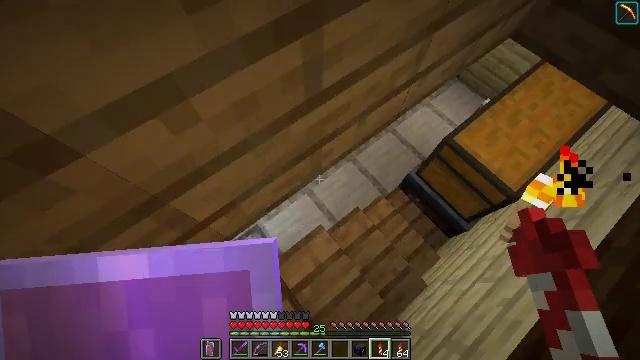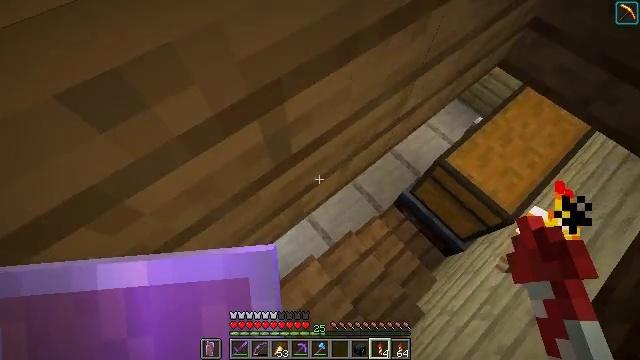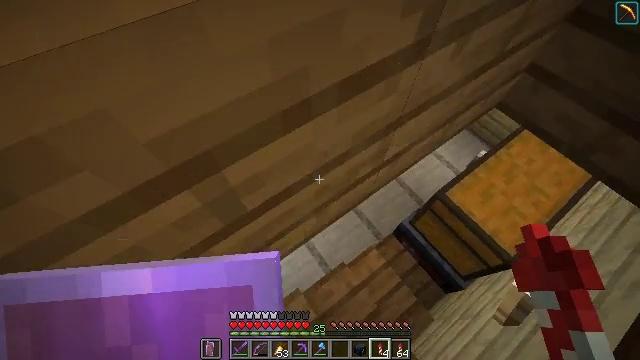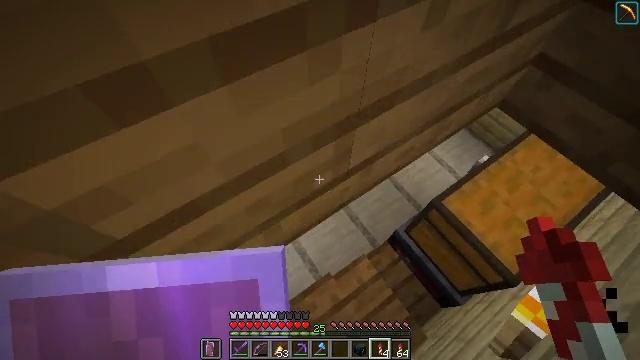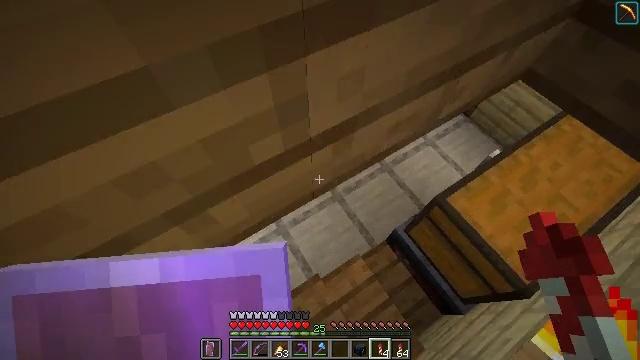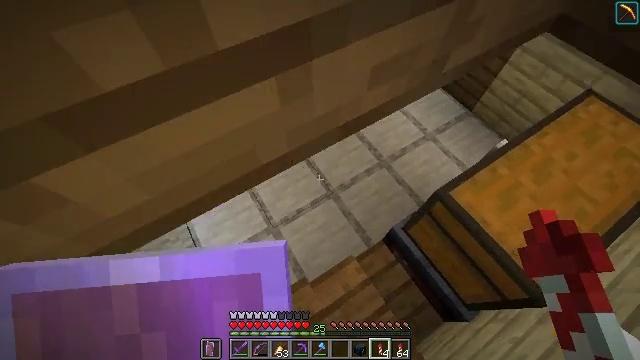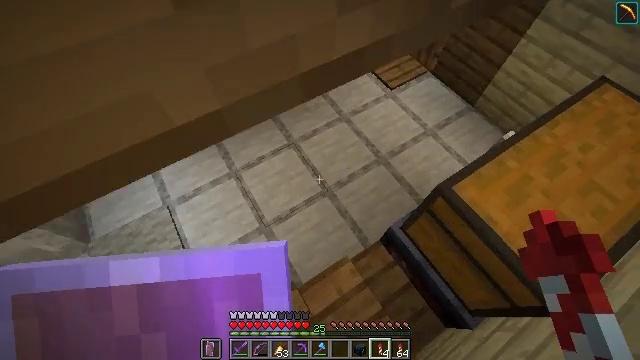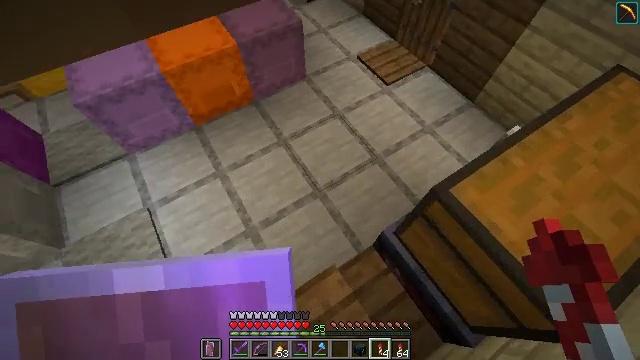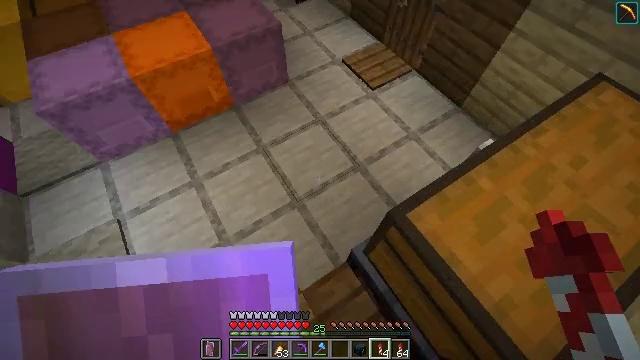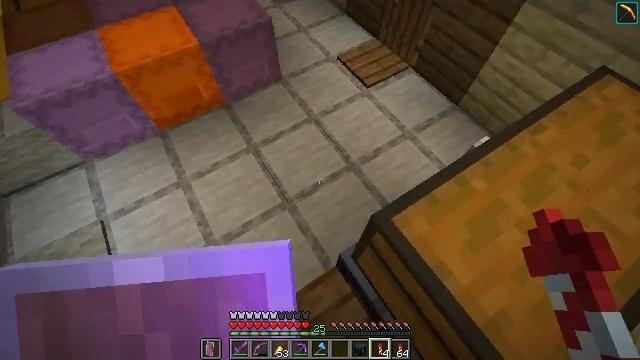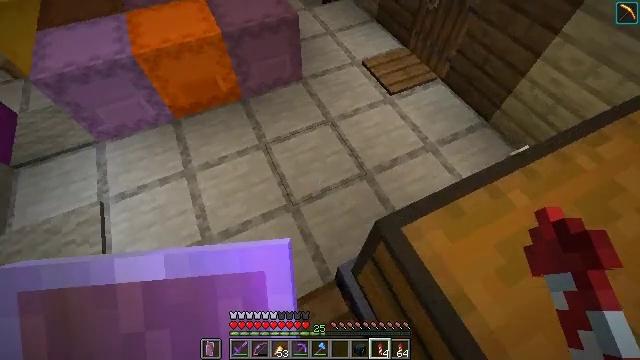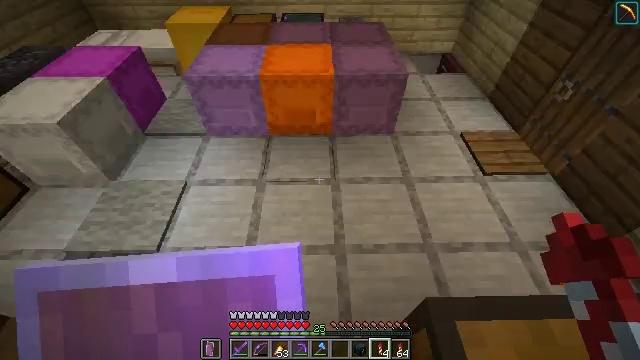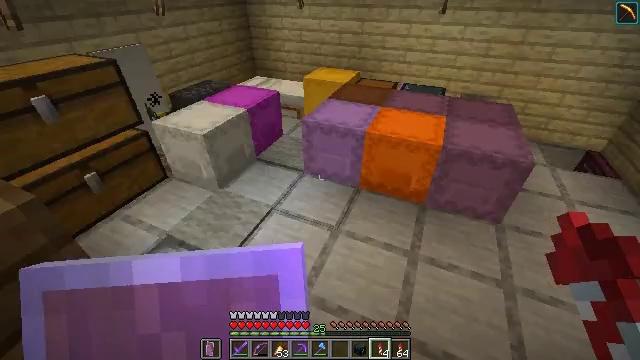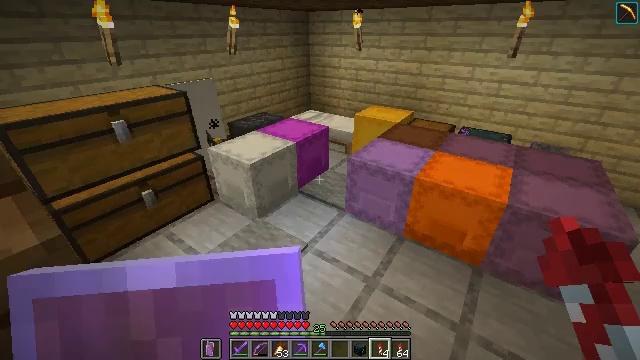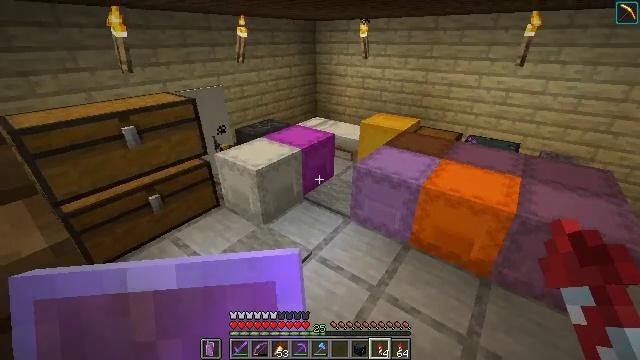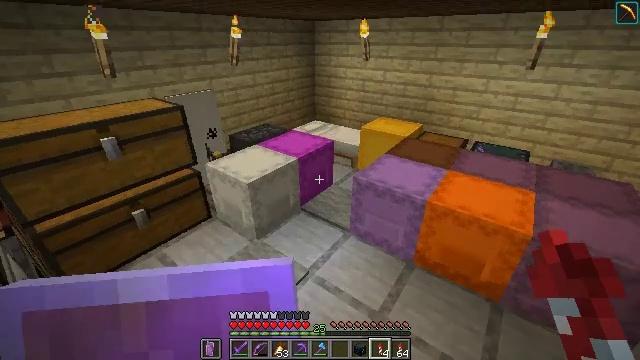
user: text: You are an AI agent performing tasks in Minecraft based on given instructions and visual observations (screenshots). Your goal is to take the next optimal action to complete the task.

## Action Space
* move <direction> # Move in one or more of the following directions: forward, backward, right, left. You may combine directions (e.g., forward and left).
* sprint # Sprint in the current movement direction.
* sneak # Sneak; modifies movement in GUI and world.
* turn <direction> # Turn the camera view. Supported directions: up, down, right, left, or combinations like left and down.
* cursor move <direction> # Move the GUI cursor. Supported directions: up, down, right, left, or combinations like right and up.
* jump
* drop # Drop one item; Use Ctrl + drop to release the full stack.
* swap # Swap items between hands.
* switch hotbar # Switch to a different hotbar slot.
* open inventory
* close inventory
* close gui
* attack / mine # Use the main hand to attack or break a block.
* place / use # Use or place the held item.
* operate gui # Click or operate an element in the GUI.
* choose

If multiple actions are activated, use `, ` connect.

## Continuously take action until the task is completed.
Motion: motion action
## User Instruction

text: Left click to mine the brown shulker box.
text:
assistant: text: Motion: move forward and move right, turn right and up
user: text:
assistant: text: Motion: move forward and move right, turn left and up
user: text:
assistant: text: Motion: move forward and move right, turn left
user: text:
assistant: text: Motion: move forward and move right, turn left
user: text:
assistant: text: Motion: move forward and move right
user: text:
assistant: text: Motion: move forward and move right
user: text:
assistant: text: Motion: move forward and move right
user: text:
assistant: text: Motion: move forward and move right
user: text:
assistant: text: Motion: move forward and move right
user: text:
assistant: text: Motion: move forward and move right, turn left and up
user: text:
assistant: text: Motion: move forward and move right, turn left and up
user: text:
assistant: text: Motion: move forward and move right, turn left and up
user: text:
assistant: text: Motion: move forward, turn left and up
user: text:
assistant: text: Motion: move forward, turn left and up
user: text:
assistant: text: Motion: move forward
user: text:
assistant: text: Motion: move forward
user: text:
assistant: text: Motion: move forward
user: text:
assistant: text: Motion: move forward
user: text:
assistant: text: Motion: move forward
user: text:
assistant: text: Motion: move forward
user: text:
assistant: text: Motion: move forward
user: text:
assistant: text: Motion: move forward
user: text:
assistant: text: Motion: move forward
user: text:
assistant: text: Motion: no_op
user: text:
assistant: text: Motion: no_op
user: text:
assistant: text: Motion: turn right
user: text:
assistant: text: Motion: turn right
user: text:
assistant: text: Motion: turn right
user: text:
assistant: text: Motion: turn right and down
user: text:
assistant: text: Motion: turn right and down